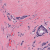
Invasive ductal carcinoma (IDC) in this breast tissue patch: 1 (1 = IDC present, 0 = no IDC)